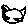
Label: cat